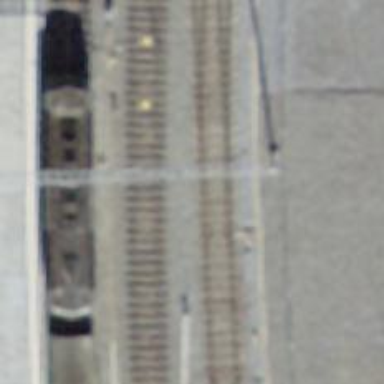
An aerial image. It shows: Railway switch.